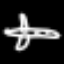
Label: airplane